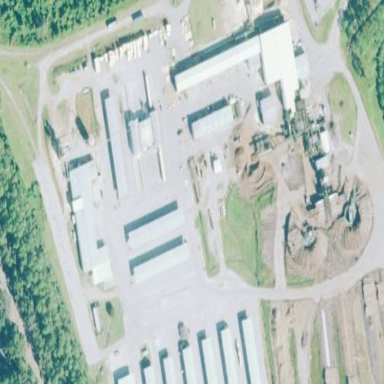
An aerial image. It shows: Industrial area with sawmill.